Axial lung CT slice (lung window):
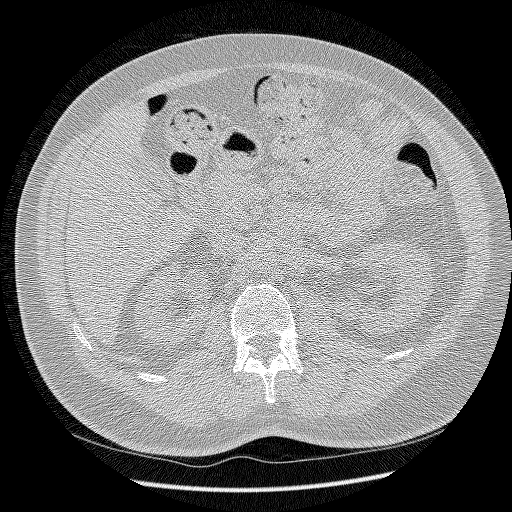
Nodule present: no